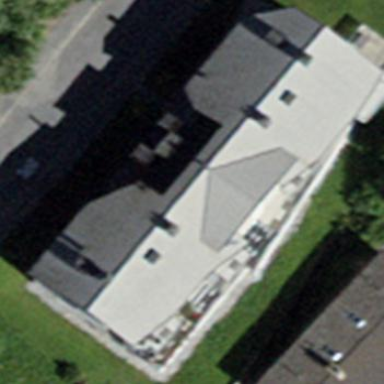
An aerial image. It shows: Gabled building with the roof oriented along its structure.